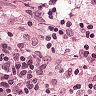
Metastatic tissue present: no